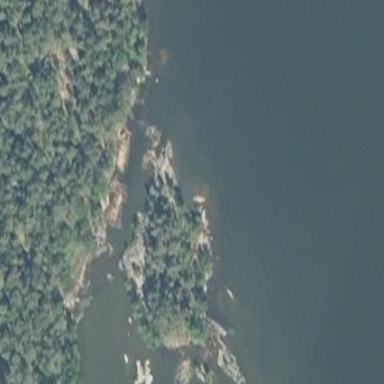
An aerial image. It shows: Islet.